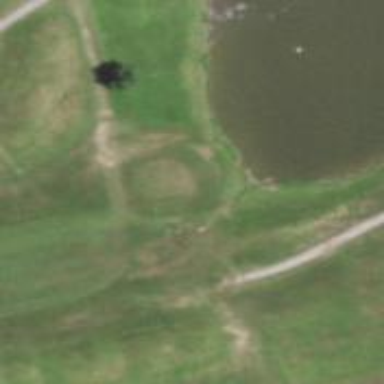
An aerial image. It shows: Golf tee.